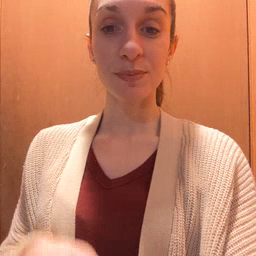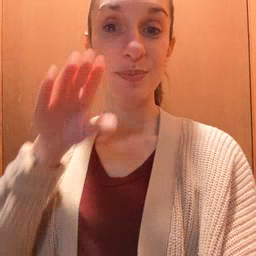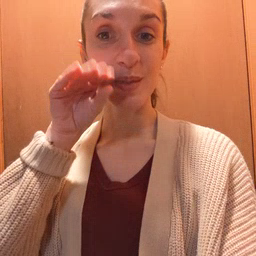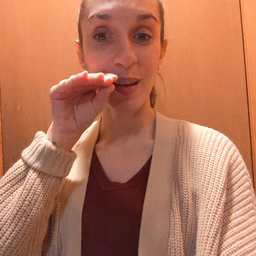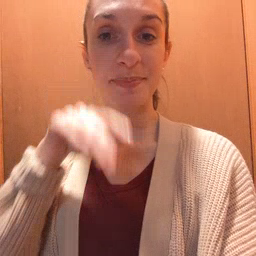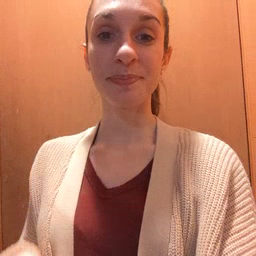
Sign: goose